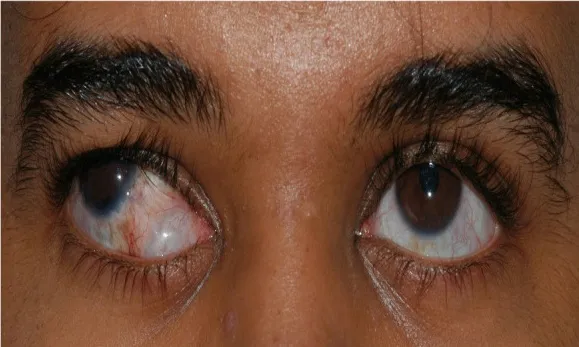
A 23-year-old man who underwent a right inferior Ahmed valve/non-valved exchange. (A) Preoperative image showing an inferior encapsulated Ahmed valve.
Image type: medical_photograph (other_medical_photograph)